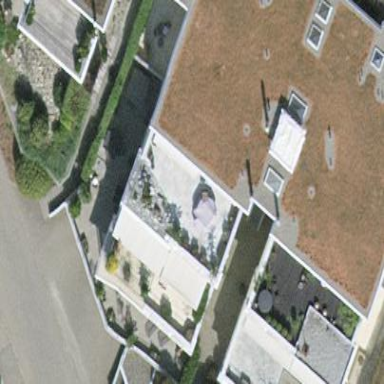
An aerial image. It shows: Image showing building with apartments.